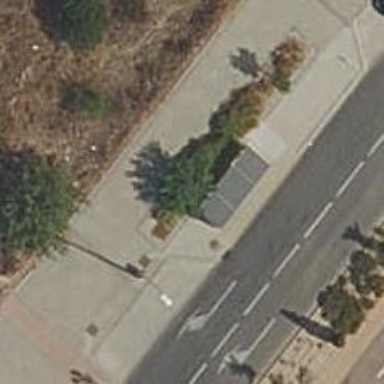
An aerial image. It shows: Bus stop with platform for public transport.